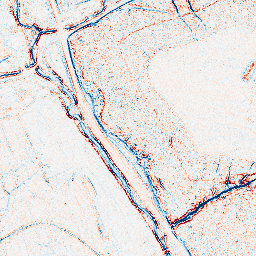
Category: edge_preserving
Decomposition family: bilateral
Decomposition parameters: d: 5
sigma_color: 150
sigma_space: 100
Upsampling method: quartic
Upsampling parameters: scale: 8
Upsampling scale: 8